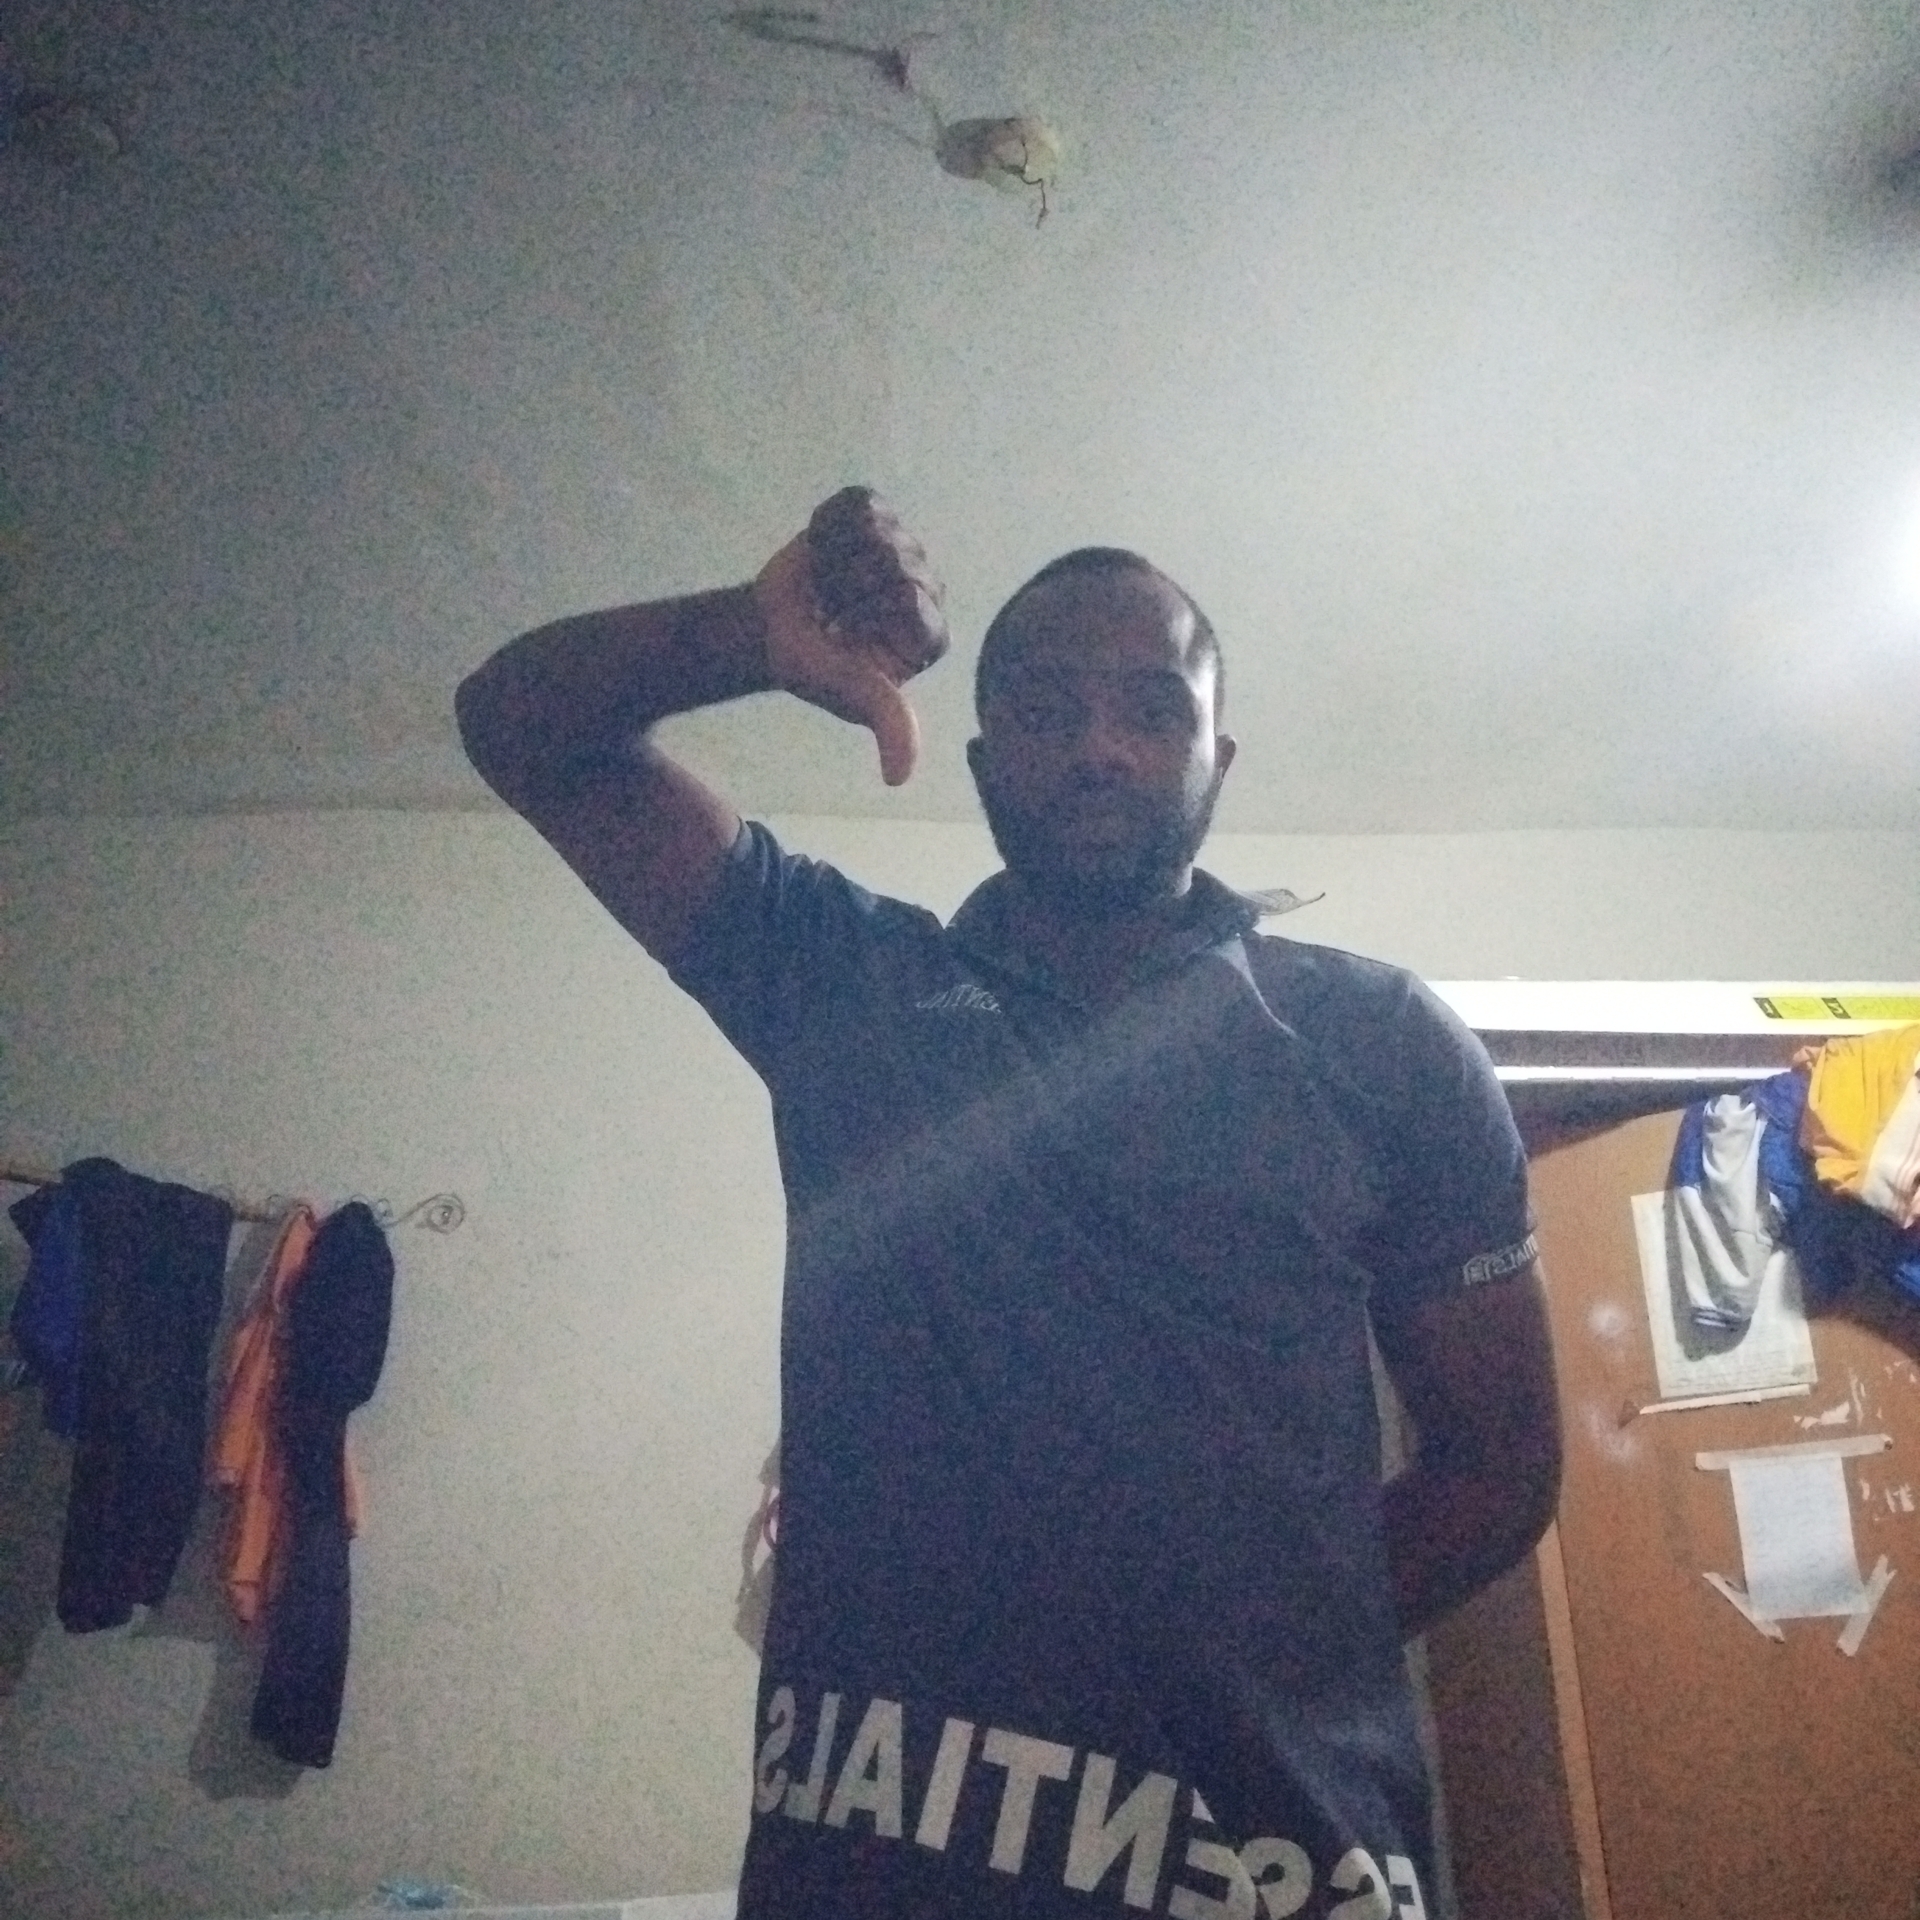
Label: noise